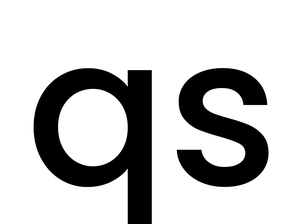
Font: Poppins-Medium